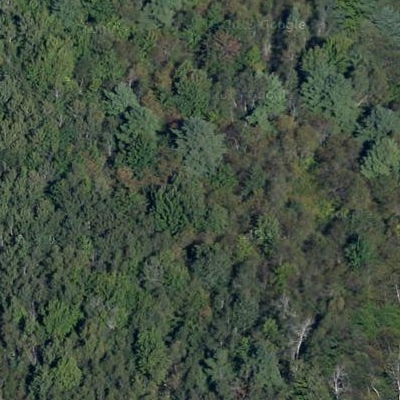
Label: eForest